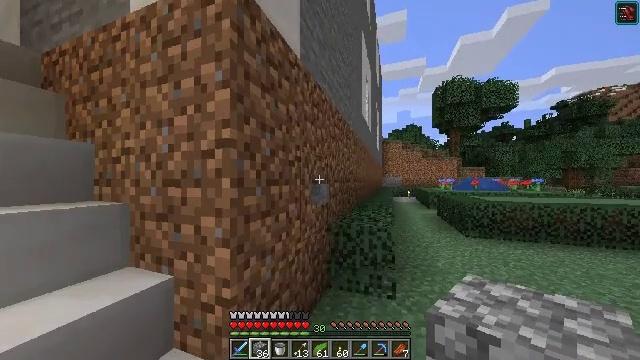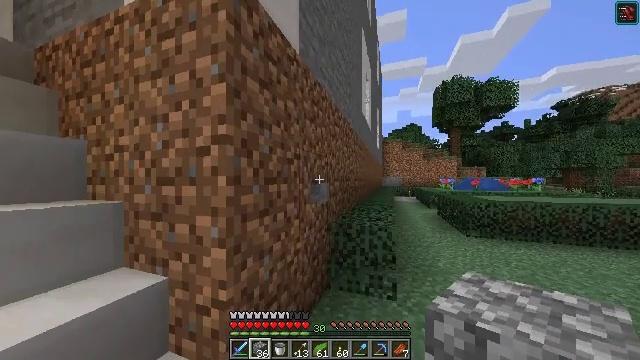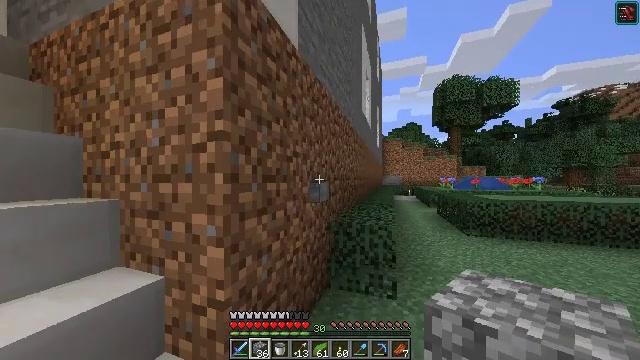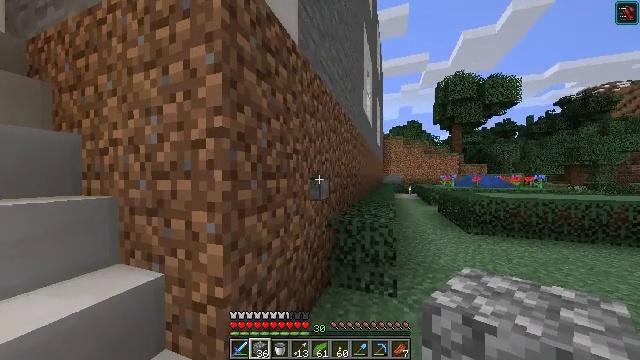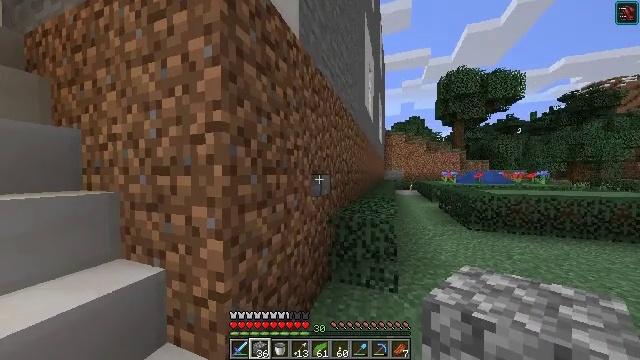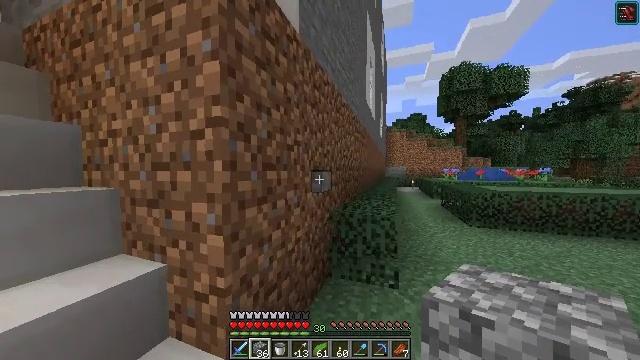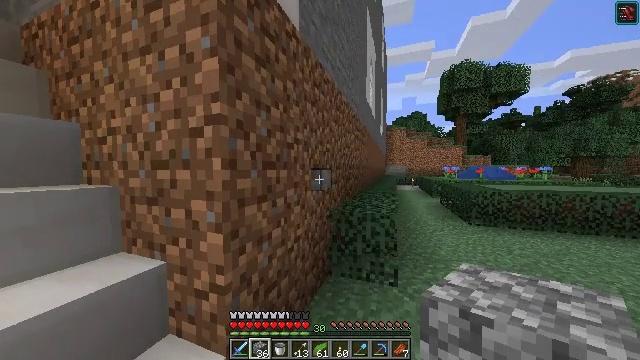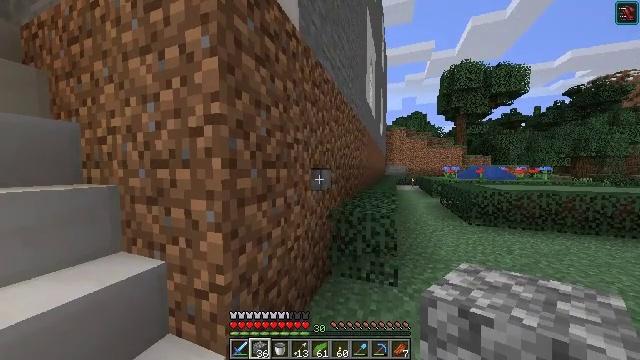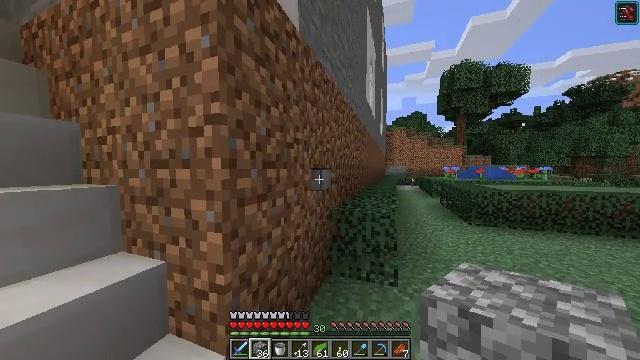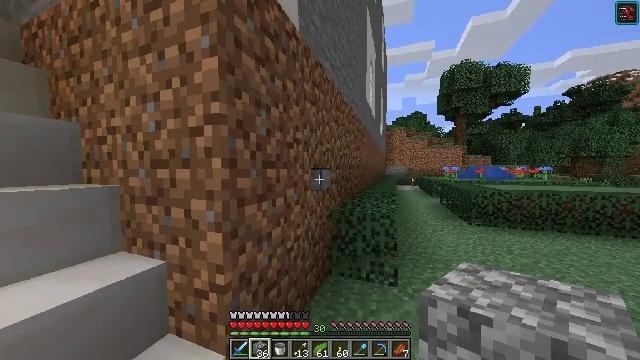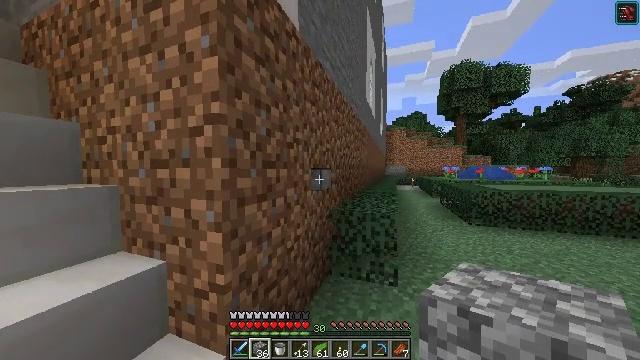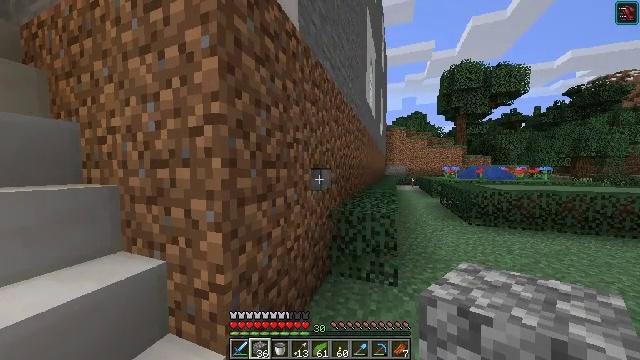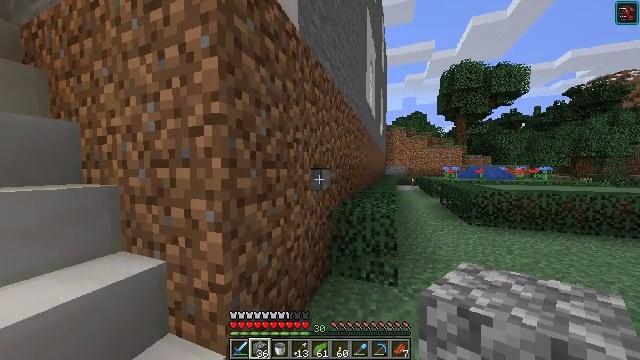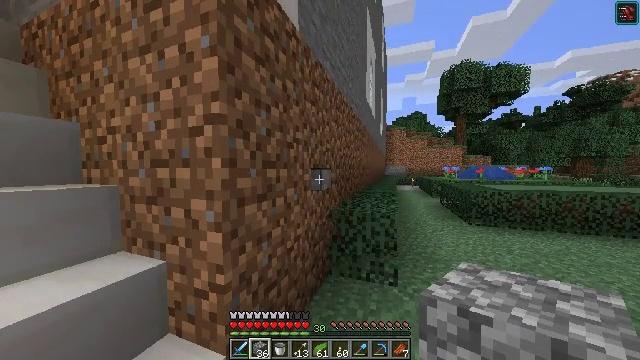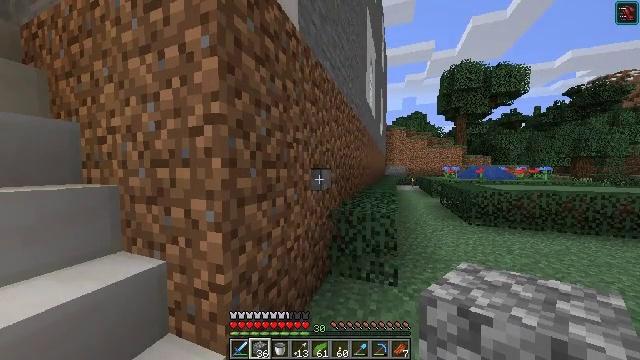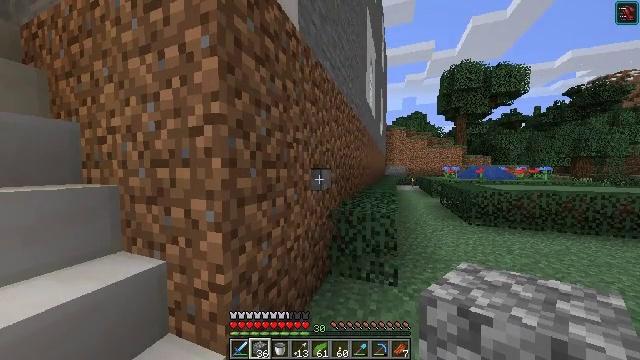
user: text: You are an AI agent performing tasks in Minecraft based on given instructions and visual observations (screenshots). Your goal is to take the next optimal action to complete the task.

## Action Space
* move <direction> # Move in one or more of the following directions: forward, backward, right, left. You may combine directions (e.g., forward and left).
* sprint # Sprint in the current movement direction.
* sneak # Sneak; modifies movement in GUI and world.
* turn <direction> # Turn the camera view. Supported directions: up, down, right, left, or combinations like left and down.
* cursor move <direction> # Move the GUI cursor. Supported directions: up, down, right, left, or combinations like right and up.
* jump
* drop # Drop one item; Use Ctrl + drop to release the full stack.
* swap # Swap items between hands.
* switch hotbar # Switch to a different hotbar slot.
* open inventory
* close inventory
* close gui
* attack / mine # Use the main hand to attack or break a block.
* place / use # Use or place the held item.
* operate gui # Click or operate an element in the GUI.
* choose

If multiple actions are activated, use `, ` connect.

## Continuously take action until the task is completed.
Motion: motion action
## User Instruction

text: Break the stone slab in a structure.
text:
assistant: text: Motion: no_op
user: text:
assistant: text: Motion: no_op
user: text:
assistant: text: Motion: no_op
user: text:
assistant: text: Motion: turn down
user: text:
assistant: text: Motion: no_op
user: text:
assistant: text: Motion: no_op
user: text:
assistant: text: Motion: no_op
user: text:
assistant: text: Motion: no_op
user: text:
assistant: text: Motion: no_op
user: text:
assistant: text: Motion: no_op
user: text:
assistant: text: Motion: no_op
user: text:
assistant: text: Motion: no_op
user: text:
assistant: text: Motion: no_op
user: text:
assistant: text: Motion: no_op
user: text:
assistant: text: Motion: no_op
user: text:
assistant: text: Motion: no_op
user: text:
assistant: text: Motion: no_op
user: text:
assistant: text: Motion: no_op
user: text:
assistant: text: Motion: no_op
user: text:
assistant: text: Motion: no_op
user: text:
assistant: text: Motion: use / place
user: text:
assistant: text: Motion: use / place
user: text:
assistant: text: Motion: use / place
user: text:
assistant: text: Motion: move left
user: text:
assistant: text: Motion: move left
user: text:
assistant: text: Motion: move left, turn left
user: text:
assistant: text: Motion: move forward and move left, turn left
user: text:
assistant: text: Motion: move forward and move left, turn left
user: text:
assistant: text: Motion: move forward
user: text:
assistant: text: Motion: move forward